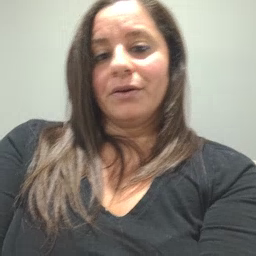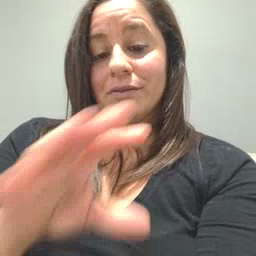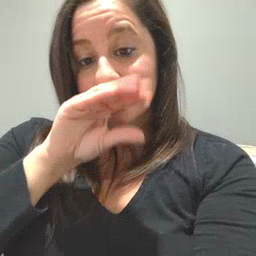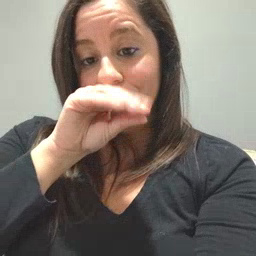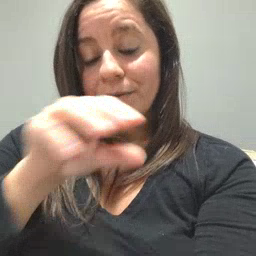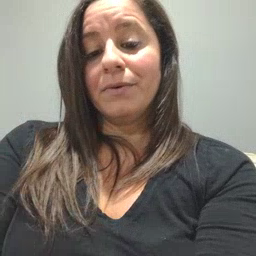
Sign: duck